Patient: sex M, age 44
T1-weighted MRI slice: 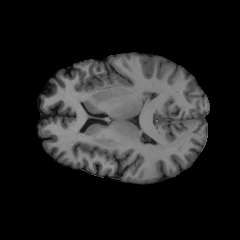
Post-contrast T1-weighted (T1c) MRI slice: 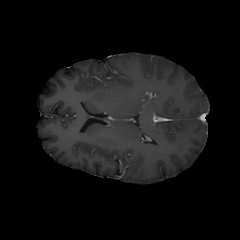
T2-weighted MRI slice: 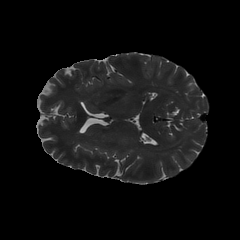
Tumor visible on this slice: no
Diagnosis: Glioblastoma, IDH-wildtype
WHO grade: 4